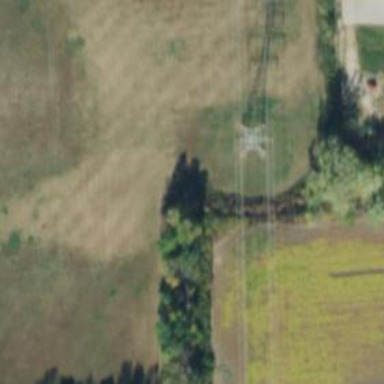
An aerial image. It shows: Lattice structure tower.